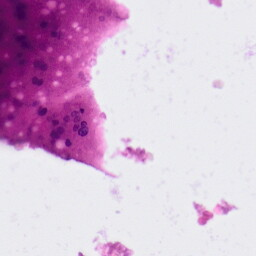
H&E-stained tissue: Colon